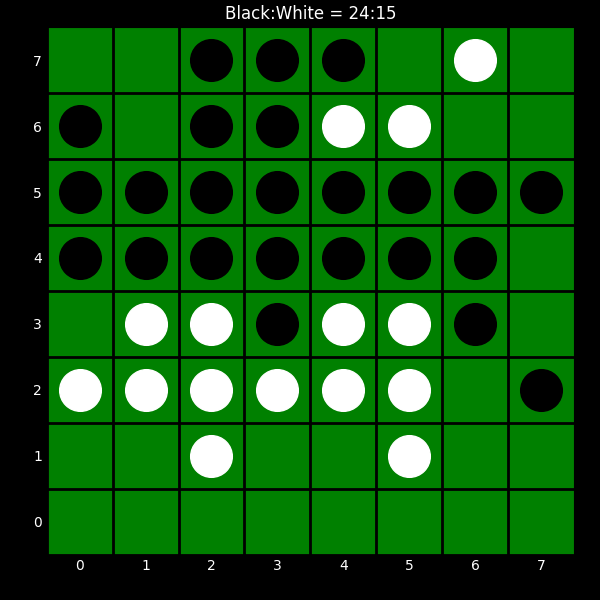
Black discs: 24
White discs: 15